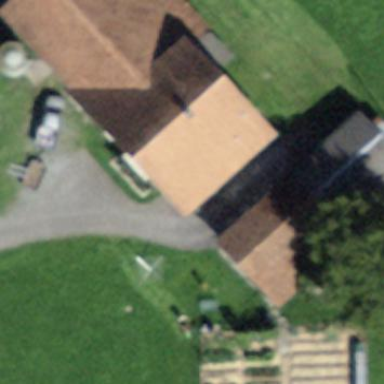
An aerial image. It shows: Barn.